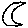
Label: moon